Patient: sex M, age 75
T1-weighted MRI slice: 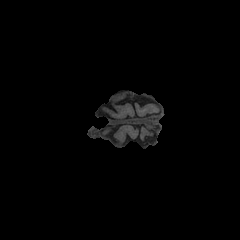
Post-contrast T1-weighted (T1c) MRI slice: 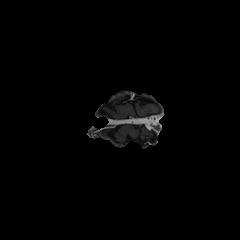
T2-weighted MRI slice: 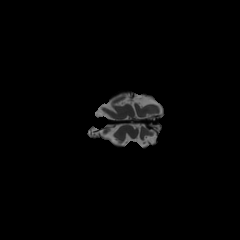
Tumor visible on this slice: no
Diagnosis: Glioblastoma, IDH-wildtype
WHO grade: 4